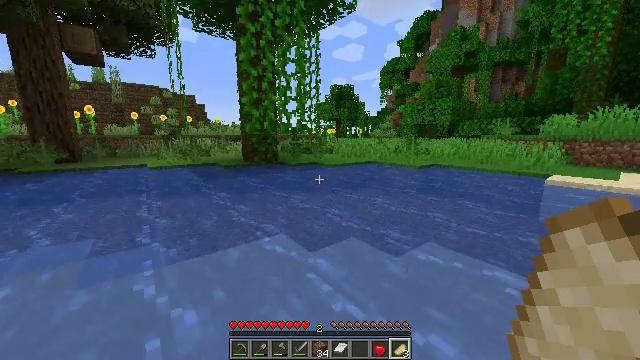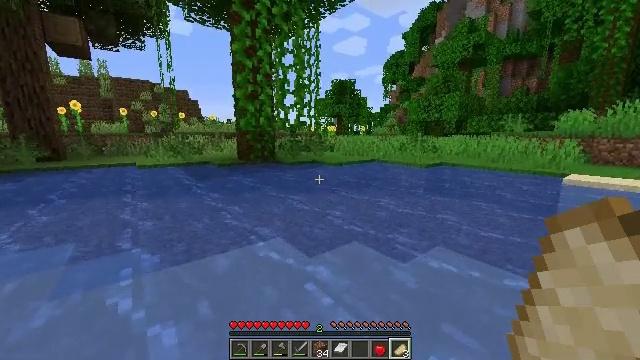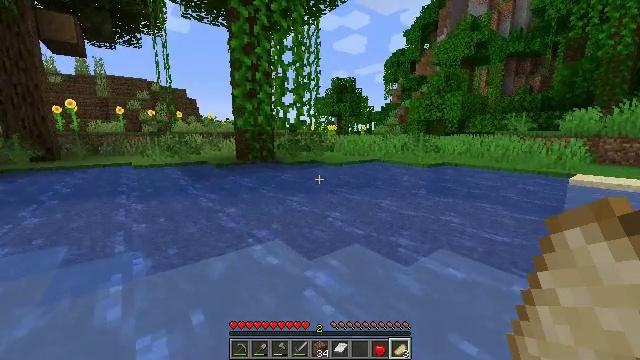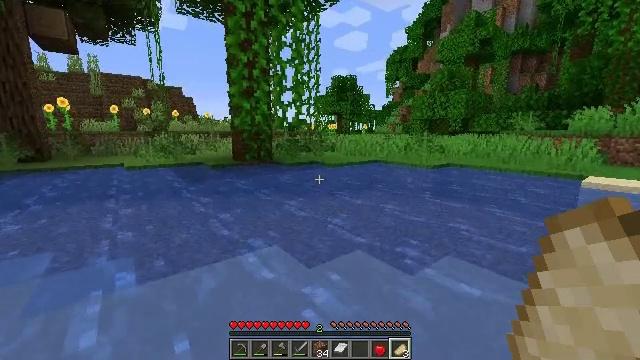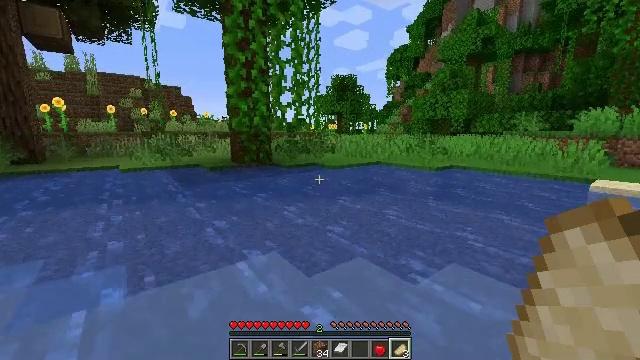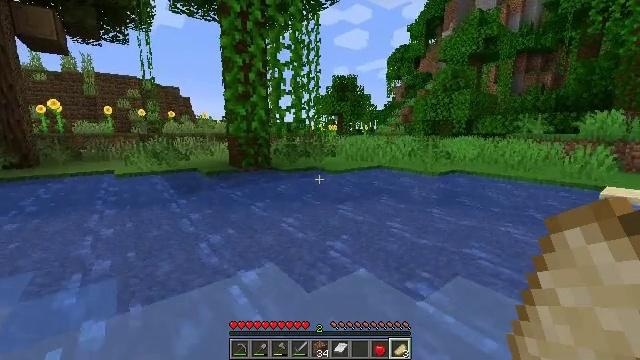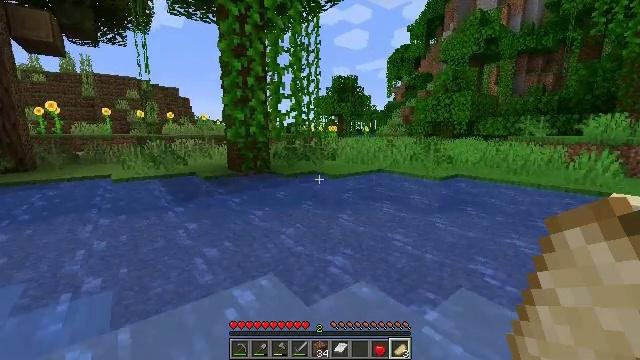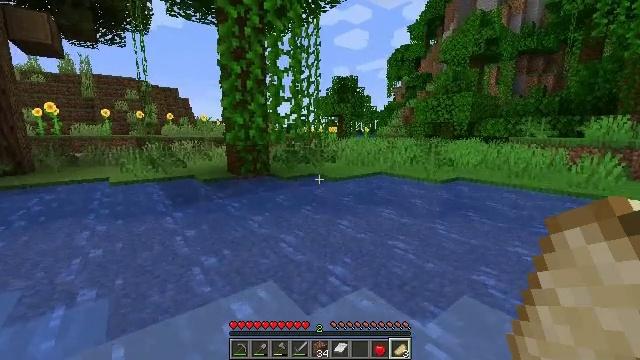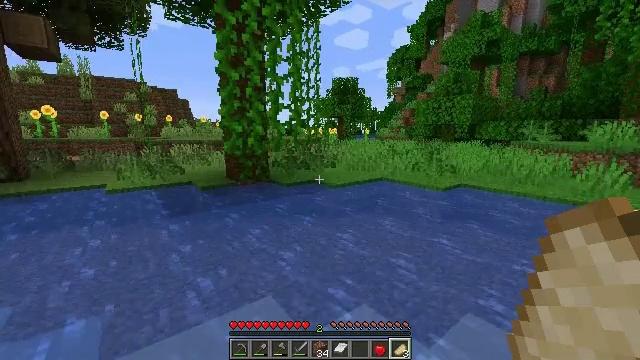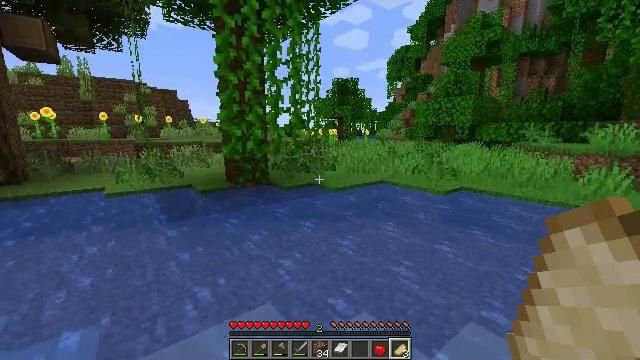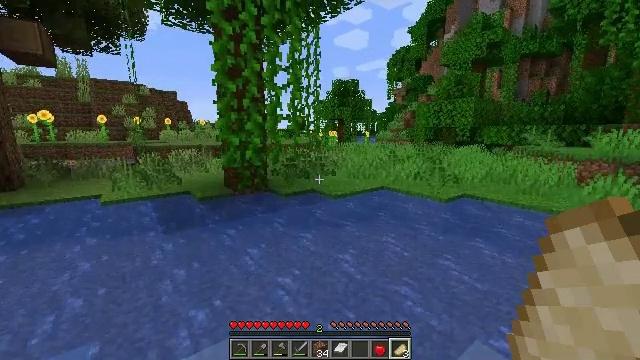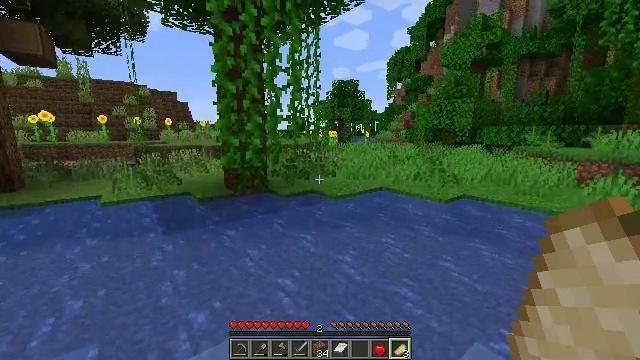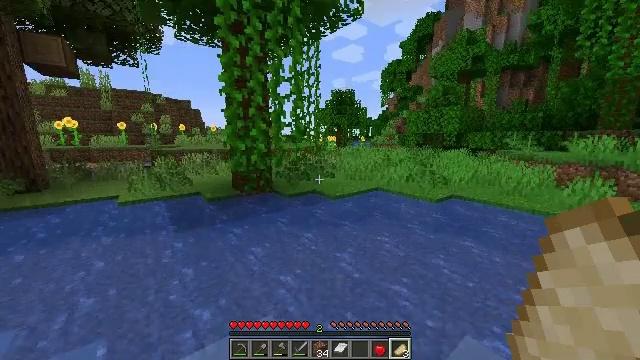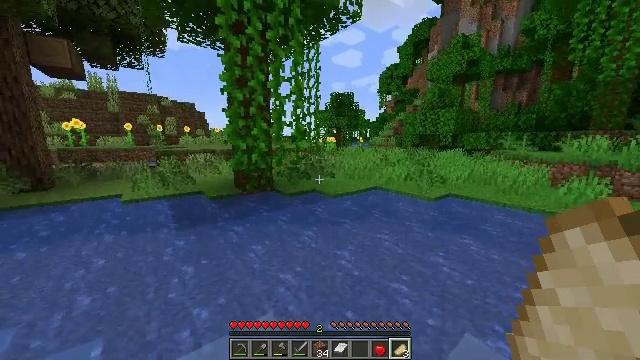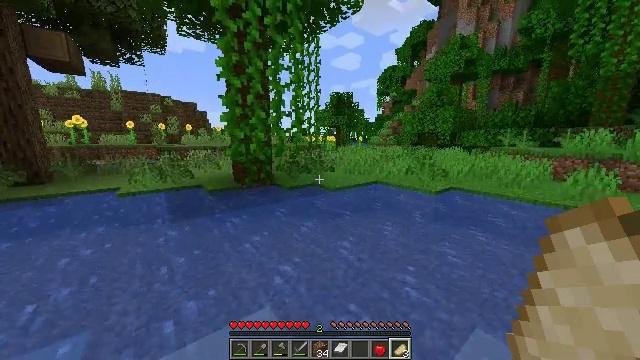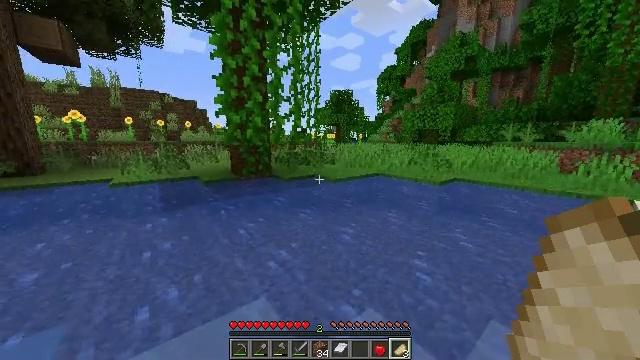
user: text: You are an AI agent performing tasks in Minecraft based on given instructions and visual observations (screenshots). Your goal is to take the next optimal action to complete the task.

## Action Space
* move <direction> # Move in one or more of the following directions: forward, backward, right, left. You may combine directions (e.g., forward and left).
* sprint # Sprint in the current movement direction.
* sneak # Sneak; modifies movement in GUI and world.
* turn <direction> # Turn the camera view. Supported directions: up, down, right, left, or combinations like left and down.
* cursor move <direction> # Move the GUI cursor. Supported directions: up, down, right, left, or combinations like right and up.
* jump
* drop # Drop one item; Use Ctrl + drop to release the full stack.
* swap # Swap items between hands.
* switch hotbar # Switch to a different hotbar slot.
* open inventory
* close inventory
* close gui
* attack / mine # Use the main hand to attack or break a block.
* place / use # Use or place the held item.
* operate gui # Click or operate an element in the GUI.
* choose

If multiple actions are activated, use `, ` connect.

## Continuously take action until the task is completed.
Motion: motion action
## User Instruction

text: Mine the clay from the riverbed.
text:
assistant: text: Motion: move forward, sprint, jump
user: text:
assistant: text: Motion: move forward, sprint, jump
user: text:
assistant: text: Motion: move forward, sprint, jump
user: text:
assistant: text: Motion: move forward, sprint, jump
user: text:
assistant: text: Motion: move forward, sprint, jump
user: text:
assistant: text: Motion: move forward, sprint, jump
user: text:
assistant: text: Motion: move forward, sprint, jump
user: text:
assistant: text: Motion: move forward, sprint, jump
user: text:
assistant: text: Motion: move forward, sprint, jump
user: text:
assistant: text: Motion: move forward, sprint, jump
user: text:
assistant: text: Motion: move forward, sprint, jump
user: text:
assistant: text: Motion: move forward, sprint, jump
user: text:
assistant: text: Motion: move forward, sprint, jump
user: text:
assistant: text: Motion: move forward, sprint, jump
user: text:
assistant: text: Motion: move forward, sprint, jump
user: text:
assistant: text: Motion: move forward, sprint, jump
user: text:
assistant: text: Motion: move forward, sprint, jump
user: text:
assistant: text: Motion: move forward, sprint, jump
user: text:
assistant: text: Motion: move forward, sprint, jump
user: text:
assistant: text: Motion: move forward, sprint, jump
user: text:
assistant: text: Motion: move forward, sprint, jump
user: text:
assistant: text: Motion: move forward, sprint, jump
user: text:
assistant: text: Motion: move forward, sprint, jump
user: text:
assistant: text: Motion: move forward, sprint, jump
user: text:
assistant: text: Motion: move forward, sprint, jump
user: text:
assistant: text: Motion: move forward, sprint, jump
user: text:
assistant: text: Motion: move forward, sprint, jump
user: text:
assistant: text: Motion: move forward, sprint, jump
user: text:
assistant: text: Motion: move forward, sprint, jump
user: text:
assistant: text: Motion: move forward and move right, sprint, jump